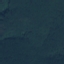
Land use / land cover class: Forest